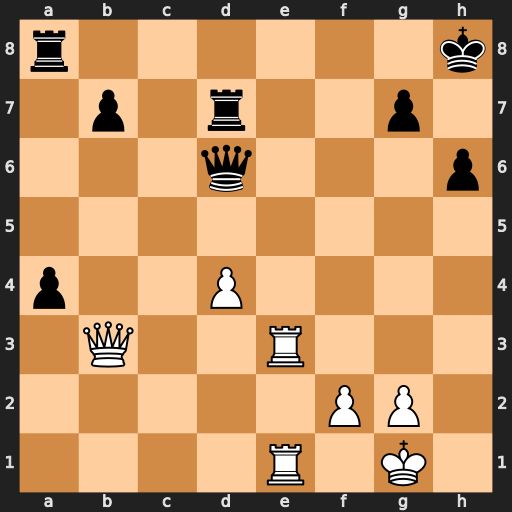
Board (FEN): r6k/1p1r2p1/3q3p/8/p2P4/1Q2R3/5PP1/4R1K1
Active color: w
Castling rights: -
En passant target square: -
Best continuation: Re8+ Qf8 Rxf8+